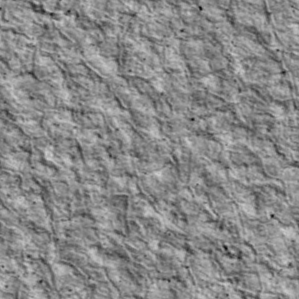
Label: non_frost